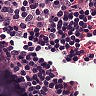
Metastatic tissue present: yes